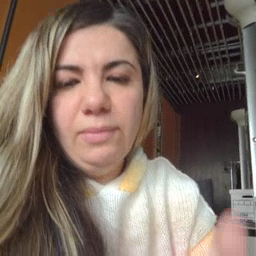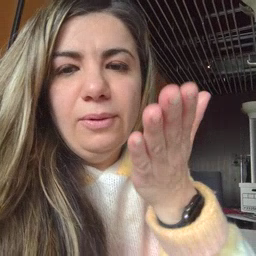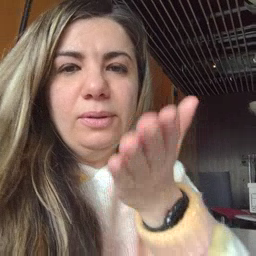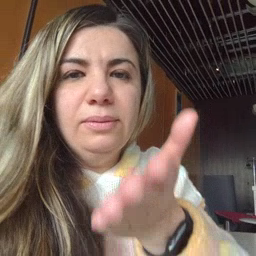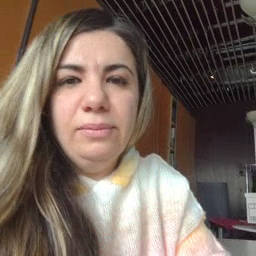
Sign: boat